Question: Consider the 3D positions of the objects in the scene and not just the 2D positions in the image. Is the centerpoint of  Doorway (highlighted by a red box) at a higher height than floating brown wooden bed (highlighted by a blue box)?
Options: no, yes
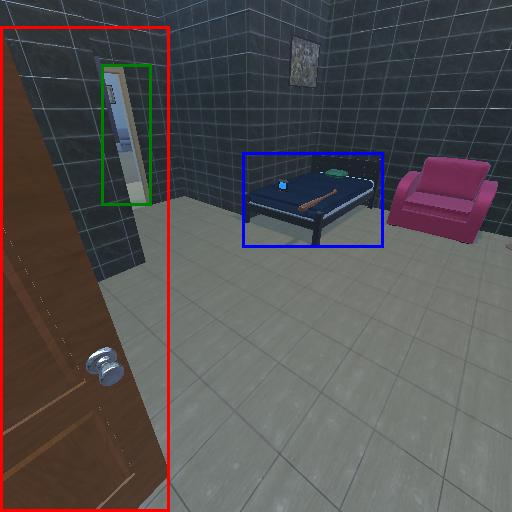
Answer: no